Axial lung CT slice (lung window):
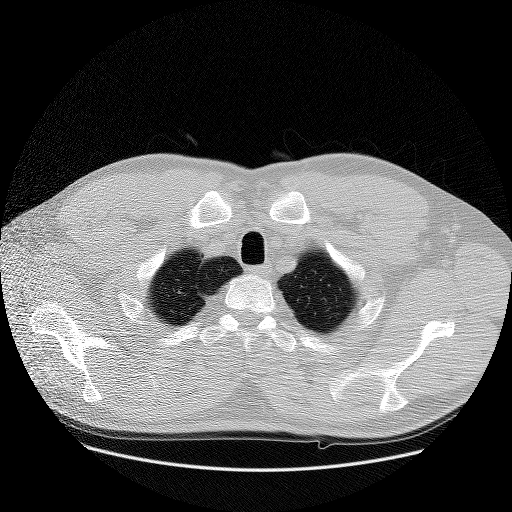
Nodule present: no